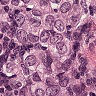
Metastatic tissue present: yes